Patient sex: M
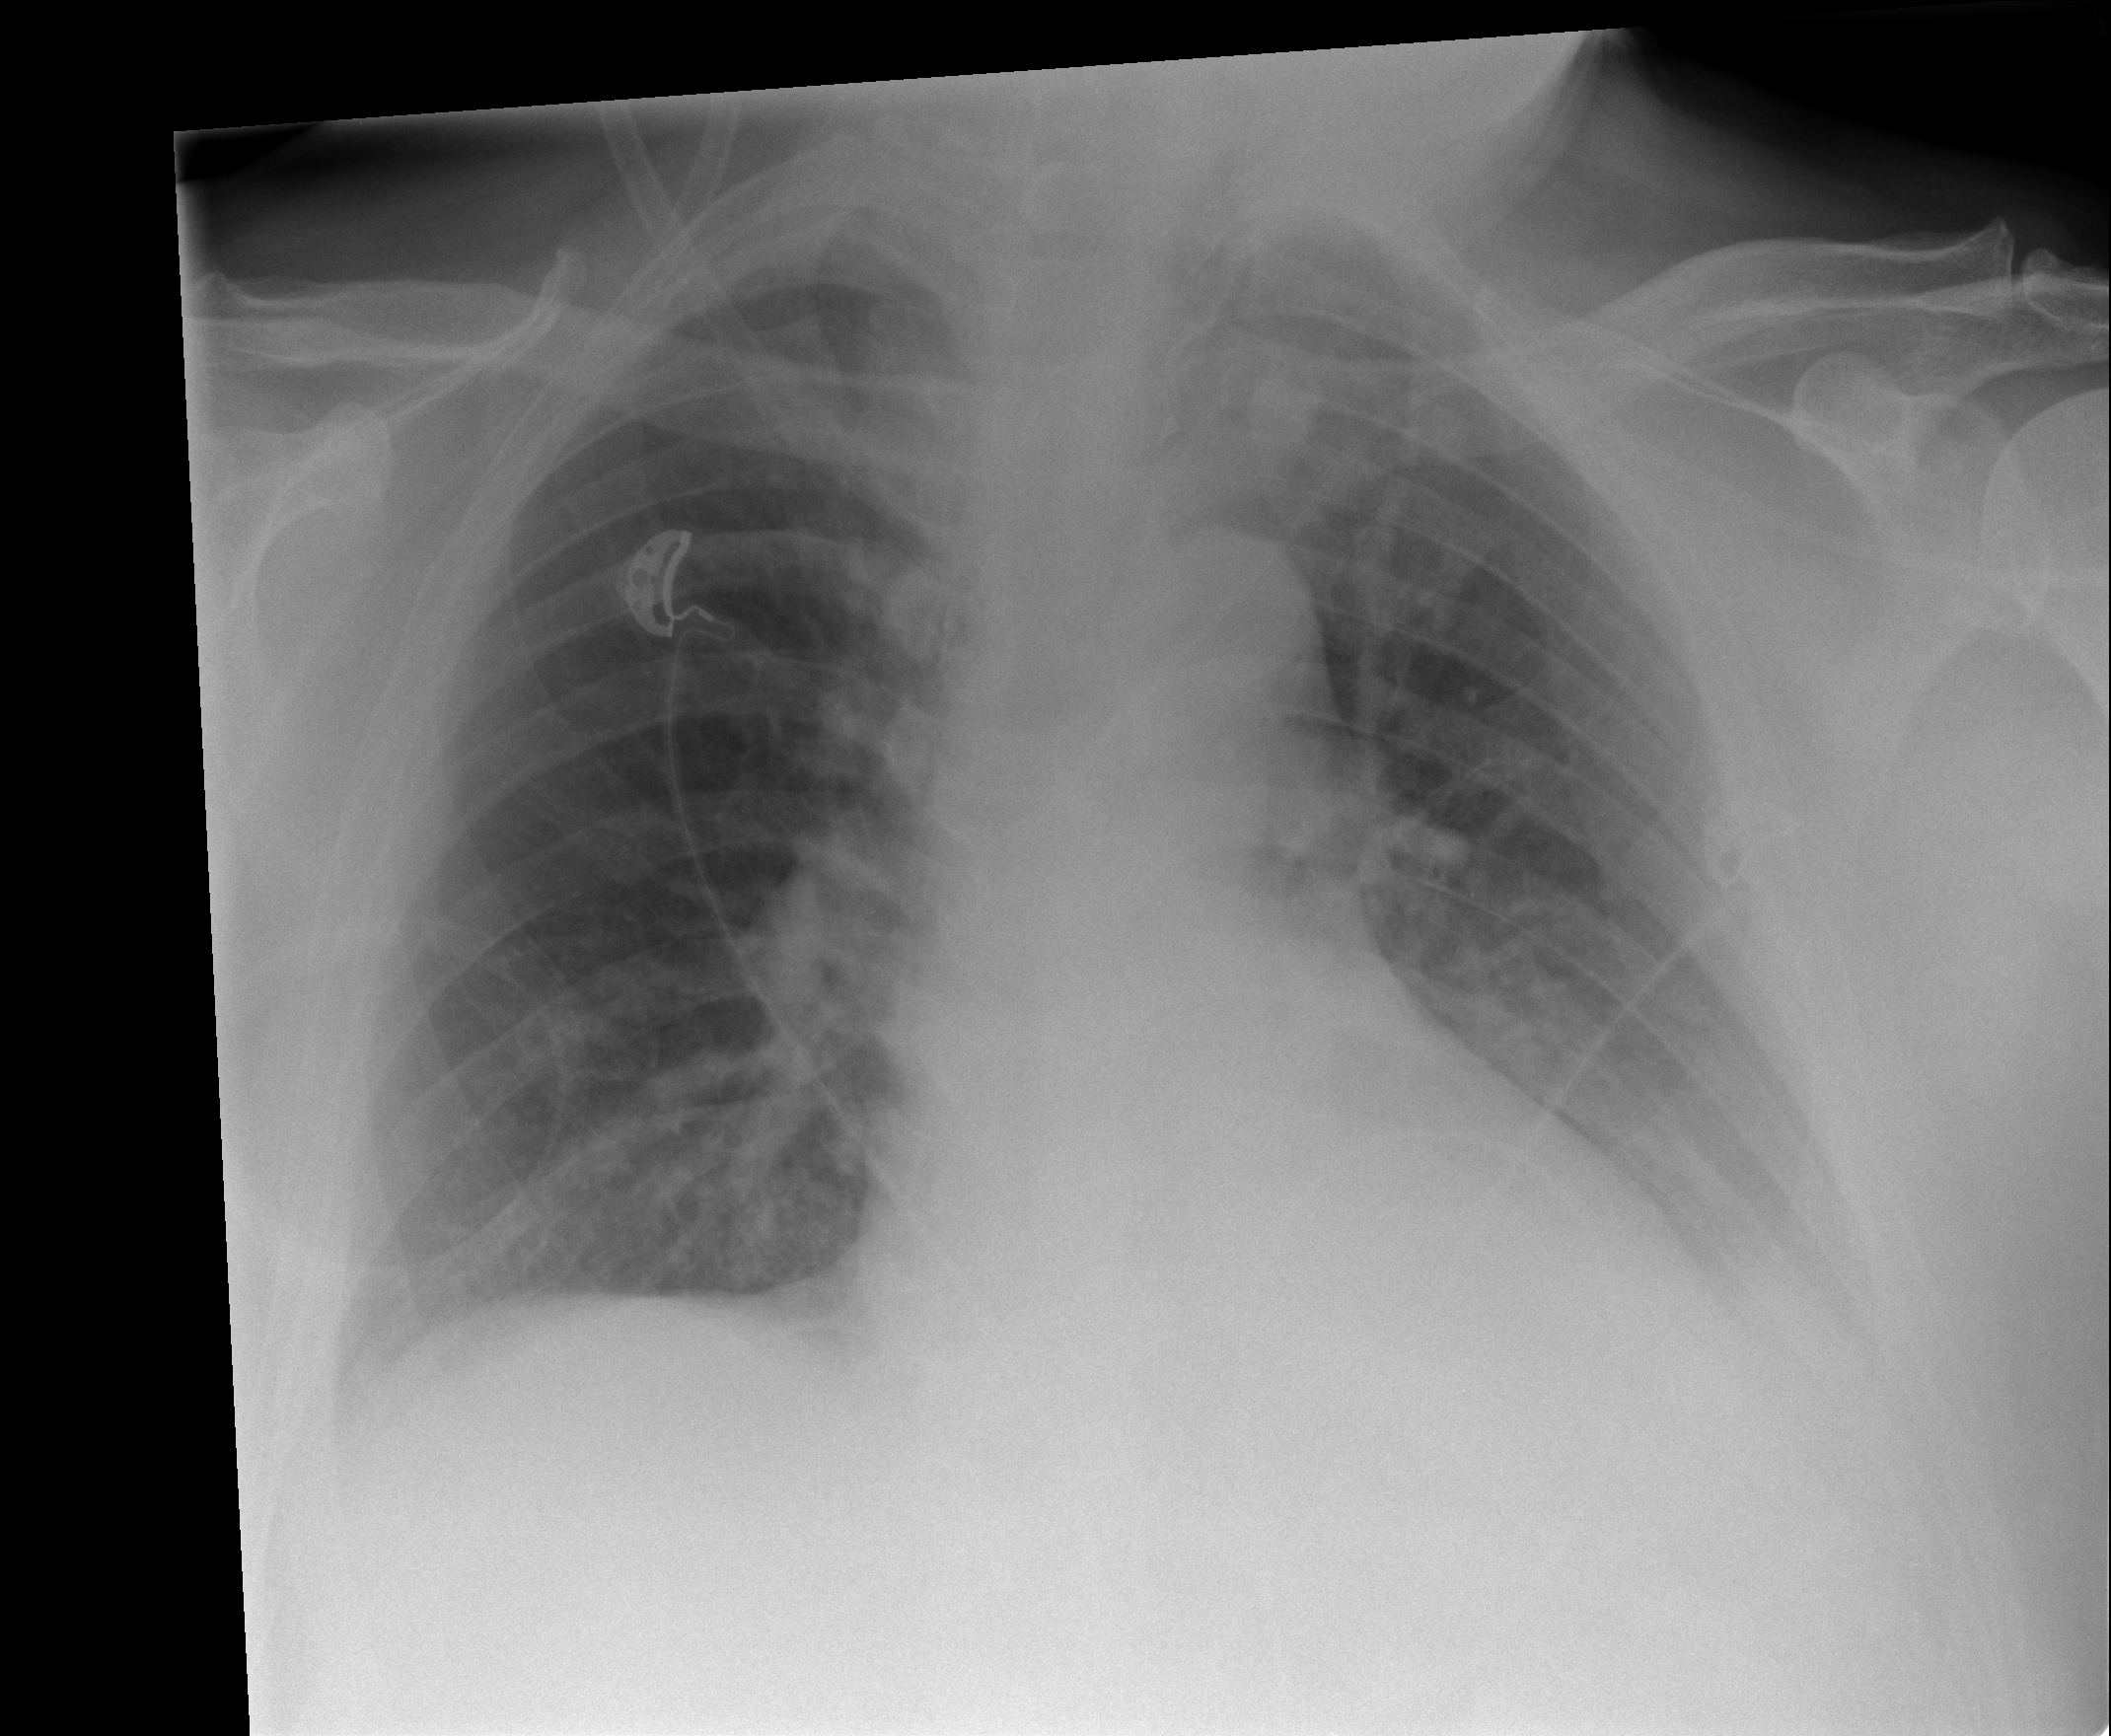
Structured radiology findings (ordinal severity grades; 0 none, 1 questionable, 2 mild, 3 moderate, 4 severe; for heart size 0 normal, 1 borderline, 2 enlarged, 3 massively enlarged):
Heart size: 0
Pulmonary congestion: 0
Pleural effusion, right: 0
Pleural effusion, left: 2
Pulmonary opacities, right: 0
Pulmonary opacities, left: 0
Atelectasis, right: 1
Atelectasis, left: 1